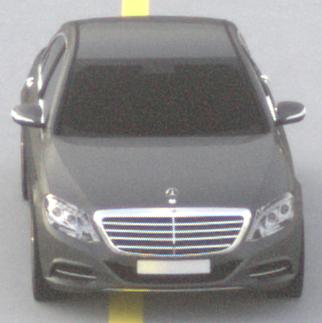
Make: Mercedes-Benz
Model: S 400 HYBRID
Detailed model: S-Class (222) Limousine
Model produced from: 2013/05
Model produced until: 2015/04
Doors: 4
Color: gray
Road condition: dry road
Daytime: sunrise or sunset
Contrast: low contrast